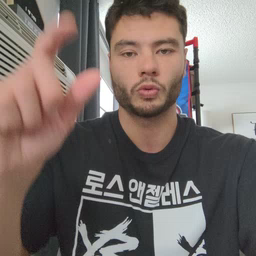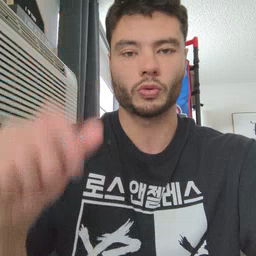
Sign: cow